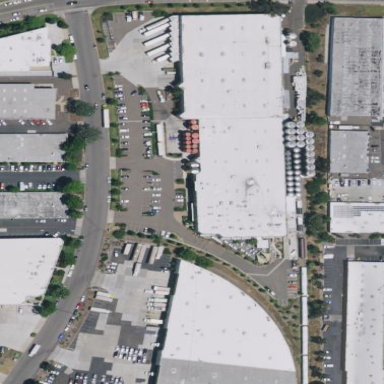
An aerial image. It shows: Industrial building.